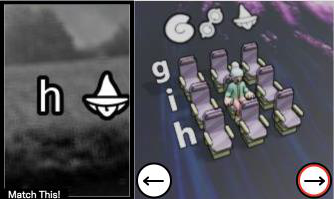
Task: seats
Answer: no